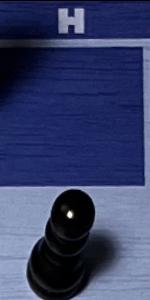
Label: Pawn_Black